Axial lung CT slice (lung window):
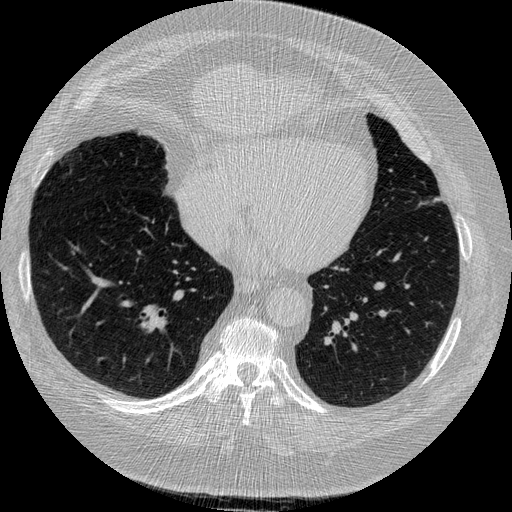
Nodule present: no